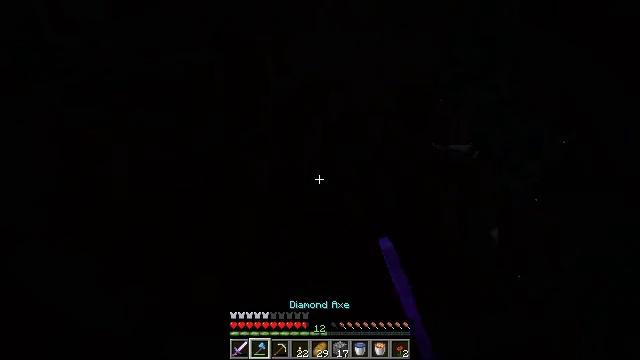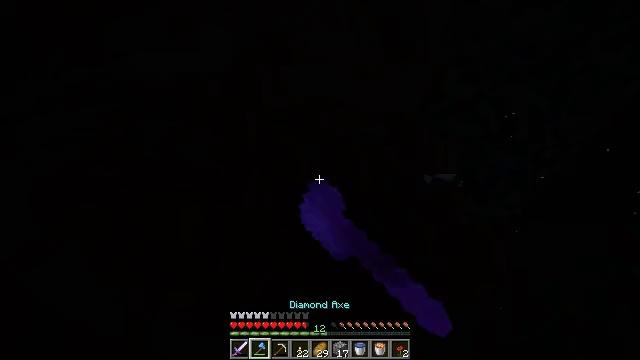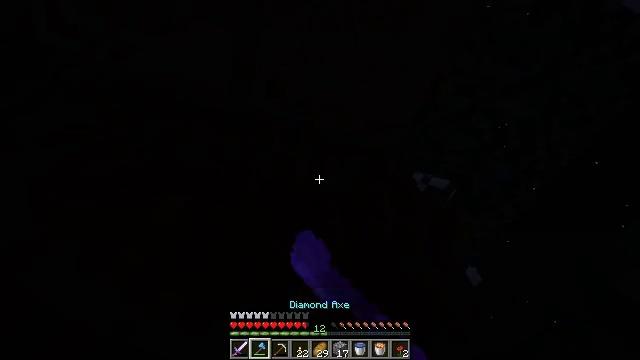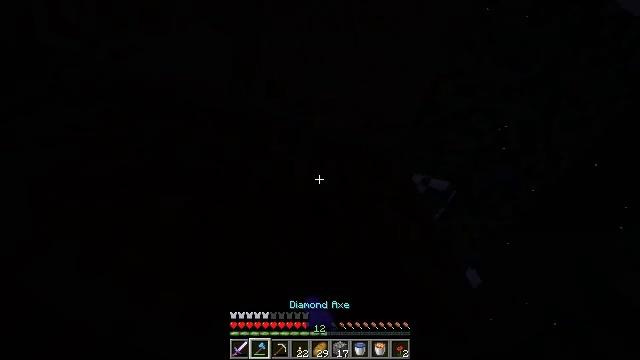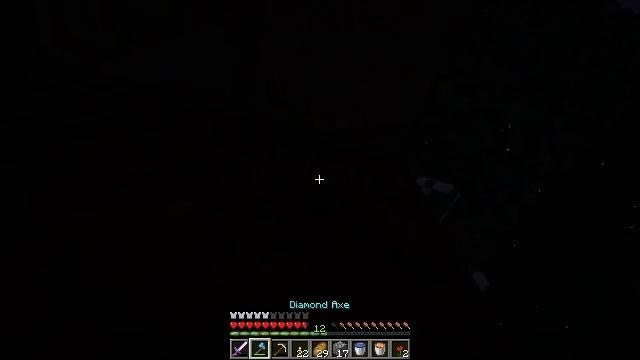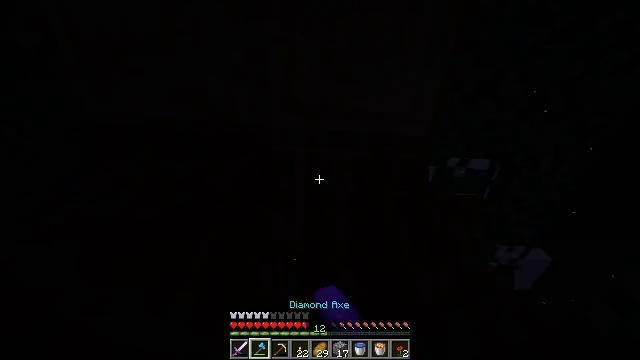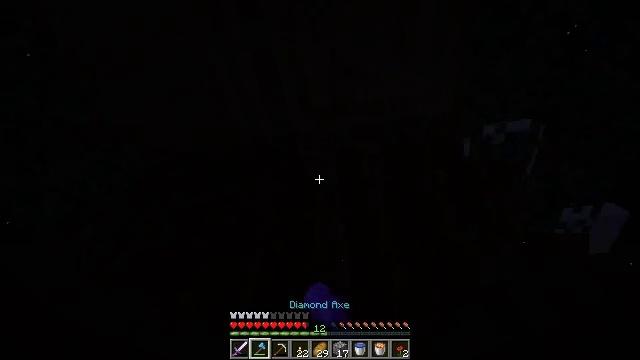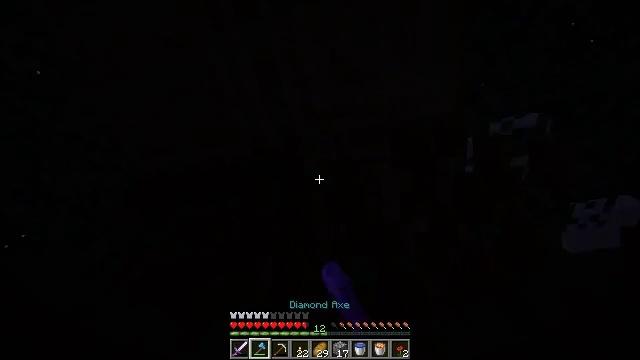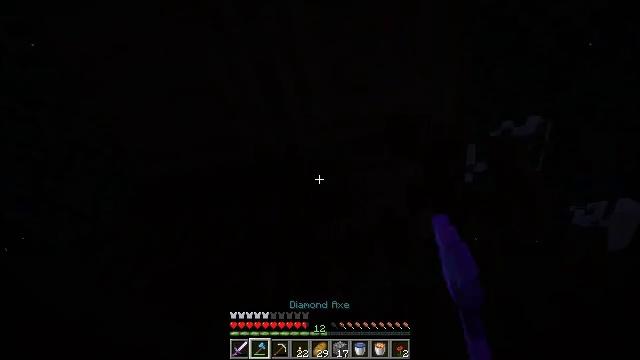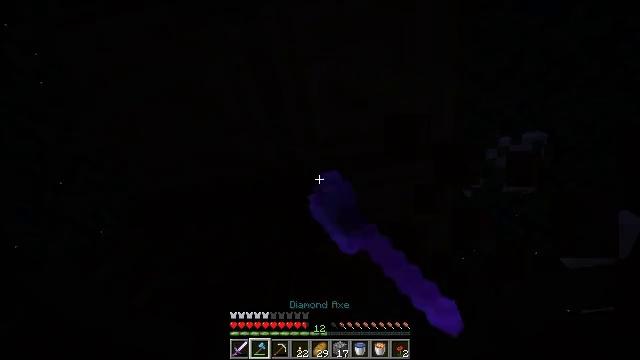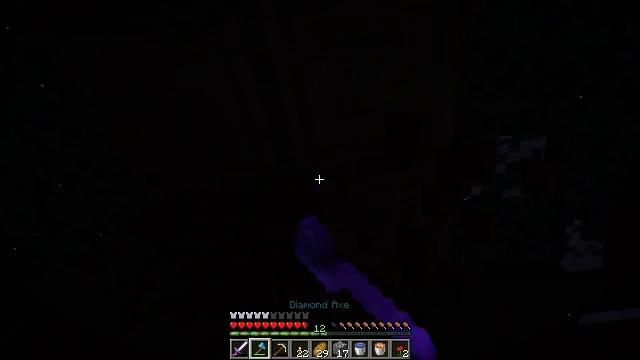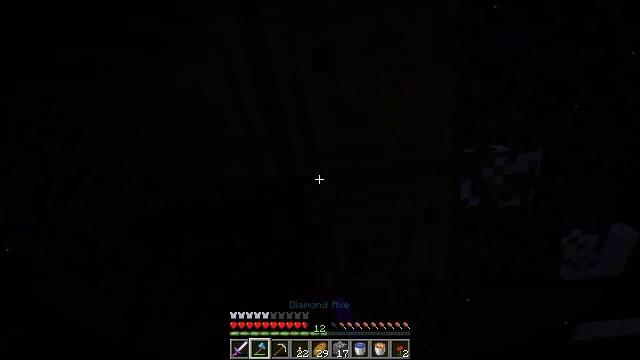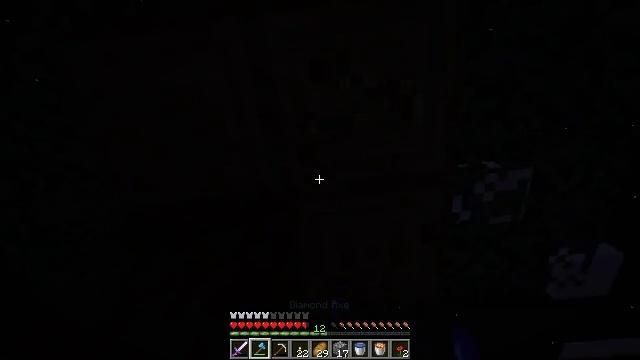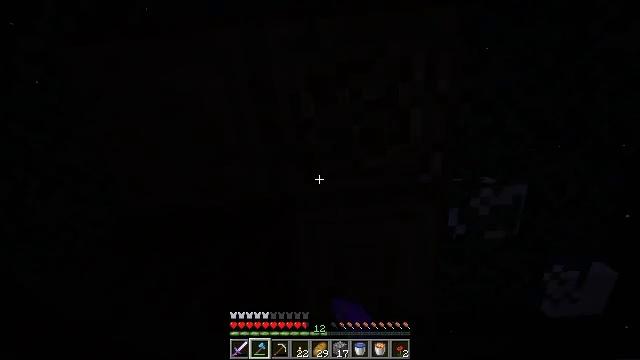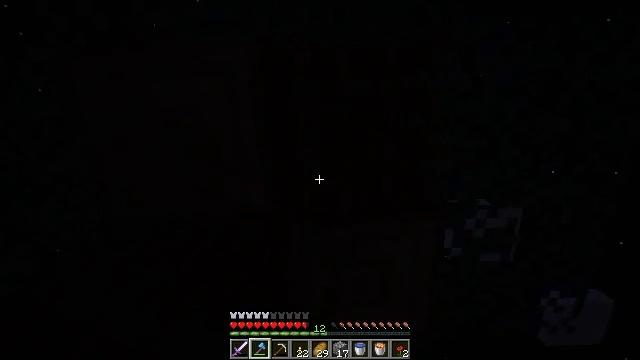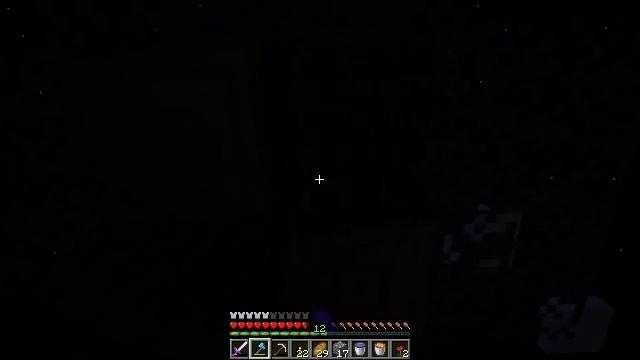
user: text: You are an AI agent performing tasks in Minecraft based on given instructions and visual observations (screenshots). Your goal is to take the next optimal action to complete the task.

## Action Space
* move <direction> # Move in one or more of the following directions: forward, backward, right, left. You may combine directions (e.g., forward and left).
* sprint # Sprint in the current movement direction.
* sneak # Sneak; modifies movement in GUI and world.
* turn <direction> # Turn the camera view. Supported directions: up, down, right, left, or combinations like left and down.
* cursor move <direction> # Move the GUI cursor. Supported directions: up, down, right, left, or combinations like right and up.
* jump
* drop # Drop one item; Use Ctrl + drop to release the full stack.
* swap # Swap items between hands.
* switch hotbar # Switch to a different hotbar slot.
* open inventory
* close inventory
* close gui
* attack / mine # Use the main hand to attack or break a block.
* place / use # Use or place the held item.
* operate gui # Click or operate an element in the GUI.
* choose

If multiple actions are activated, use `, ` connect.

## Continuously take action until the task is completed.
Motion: motion action
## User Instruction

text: Mine the spruce log from the forest.
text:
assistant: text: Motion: turn right and up, attack / mine
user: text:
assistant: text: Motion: turn right and up, attack / mine
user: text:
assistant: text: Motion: attack / mine
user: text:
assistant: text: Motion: turn left and up, attack / mine
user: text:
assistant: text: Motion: turn left, attack / mine
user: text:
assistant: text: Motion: turn left, attack / mine
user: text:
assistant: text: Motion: move left, turn left, attack / mine
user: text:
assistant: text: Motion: move left, attack / mine
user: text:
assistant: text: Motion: move left, turn up, attack / mine
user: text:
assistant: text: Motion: move left, attack / mine
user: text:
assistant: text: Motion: move left, turn up, attack / mine
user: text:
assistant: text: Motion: turn right and up, attack / mine
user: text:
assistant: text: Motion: turn right and up, attack / mine
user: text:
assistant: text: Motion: turn right and up, attack / mine
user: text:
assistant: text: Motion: attack / mine
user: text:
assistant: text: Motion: attack / mine
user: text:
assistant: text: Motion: attack / mine
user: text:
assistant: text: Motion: attack / mine
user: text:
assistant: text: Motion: move left, turn left, attack / mine
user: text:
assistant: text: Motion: move left, turn left, attack / mine
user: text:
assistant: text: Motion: move left, turn left, attack / mine
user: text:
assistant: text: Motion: attack / mine
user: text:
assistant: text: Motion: turn up, attack / mine
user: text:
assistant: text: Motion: turn up, attack / mine
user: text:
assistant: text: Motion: attack / mine
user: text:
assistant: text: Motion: turn up, attack / mine
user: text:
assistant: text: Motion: attack / mine
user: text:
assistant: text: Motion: attack / mine